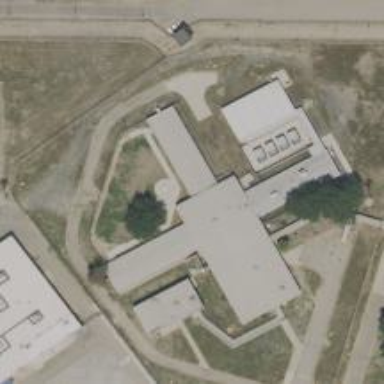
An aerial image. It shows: Prison building.